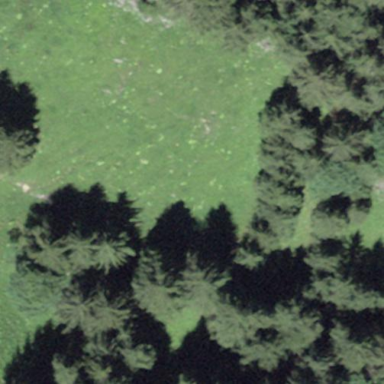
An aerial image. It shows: Beautiful meadow.